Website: home-depot
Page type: review-order
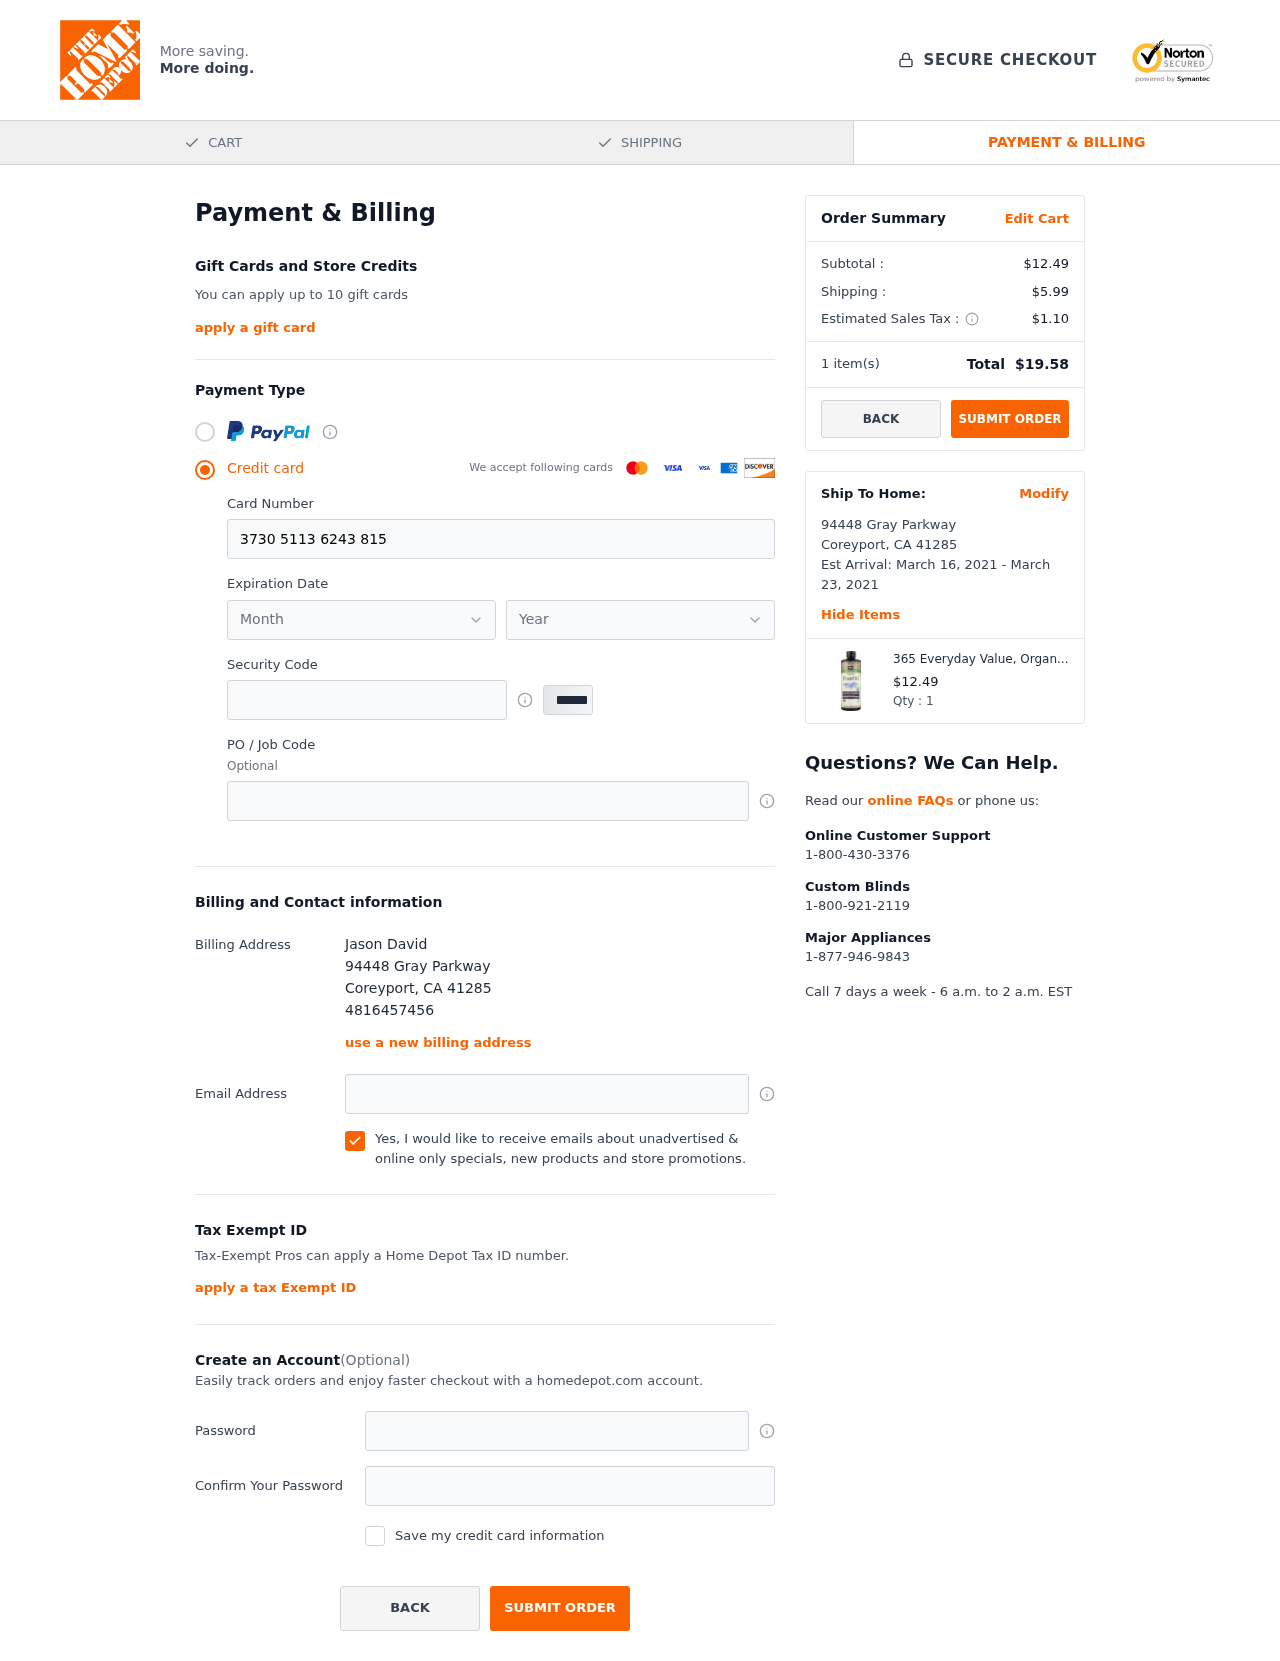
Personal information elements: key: PII_CARD_EXPIRY_MONTH
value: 07
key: PII_CARD_EXPIRY_YEAR
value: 28
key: PII_CITY
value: Coreyport
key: PII_FULLNAME
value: Jason David
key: PII_PHONE
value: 4816457456
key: PII_POSTCODE
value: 41285
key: PII_STATE_ABBR
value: CA
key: PII_STREET
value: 94448 Gray Parkway
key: PII_CARD_NUMBER
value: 3730 5113 6243 815
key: PII_CARD_CVV
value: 3615
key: PII_EMAIL
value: jasondavid@yahoo.com
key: PII_POSTCODE_FULL
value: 41285
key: PII_POSTCODE_NUMERIC
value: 41285
Product elements: key: PRODUCT1_NAME
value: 365 Everyday Value, Organic Filtered Flax Oil, 24 fl oz
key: PRODUCT1_PRICE
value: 12.49
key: PRODUCT1_QUANTITY
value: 1
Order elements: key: ORDER_SUBTOTAL
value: $12.49
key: ORDER_SHIPPING_COST
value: $5.99
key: ORDER_TAX
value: $1.10
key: ORDER_NUM_ITEMS
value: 1
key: ORDER_TOTAL
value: $19.58
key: ORDER_SHIPPING_DATE
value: March 16, 2021
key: ORDER_DELIVERY_DATE
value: March 23, 2021